Aerial crown-view tile of a tropical tree (Barro Colorado Island, Panama), acquired 20240611:
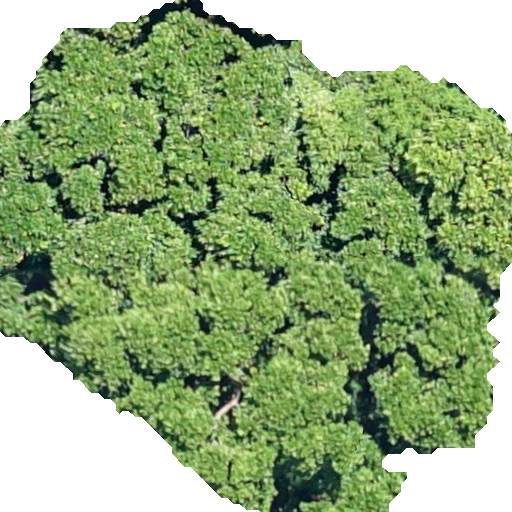
Species: Anacardium excelsum
GBIF accepted scientific name: Anacardium excelsum
Crown area: 317.89 m²